Interaction volume radius: 10 \u00c5
Interaction volume height: 20 \u00c5
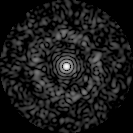
Disorder parameter: 0.811